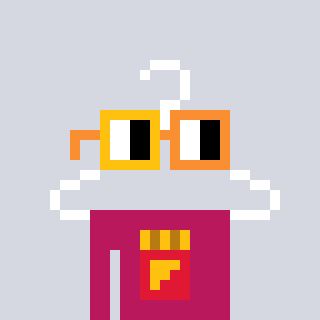
a pixel art character with square yellow and orange glasses, a hanger-shaped head and a darkpink-colored body on a cool background